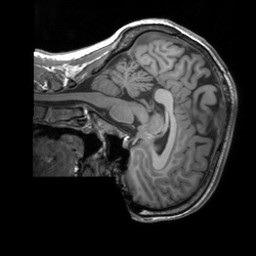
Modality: T1w
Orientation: sagittal
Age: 29
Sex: female
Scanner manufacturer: siemens
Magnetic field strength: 3 T
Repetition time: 1.9 s
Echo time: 0.00252 s